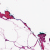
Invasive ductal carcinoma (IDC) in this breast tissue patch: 0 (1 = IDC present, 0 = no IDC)